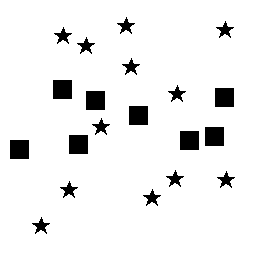
Squares: 8
Triangles: 0
Stars: 12
Total shapes: 20